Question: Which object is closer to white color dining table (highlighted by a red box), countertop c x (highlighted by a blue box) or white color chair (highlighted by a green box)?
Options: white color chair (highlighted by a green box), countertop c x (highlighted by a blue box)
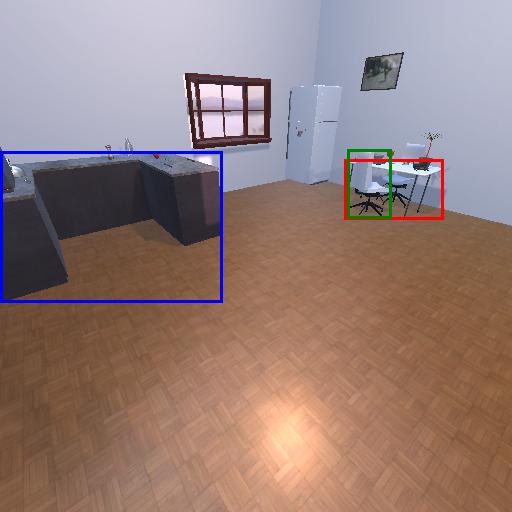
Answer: white color chair (highlighted by a green box)